Question:
Right now, our mockups / live demo use images to achieve this effect (including button text). This is less than desirable for all of the standard reasons. I can get everything working except that pesky outer border. I'd really like to not add markup to my document just to have that.
I've got my test code on jsfiddle, although it doesn't work as well there as it does on my local machine: <URL>
tldr: how to add inset border like that and keep rounded corners without extra markup.
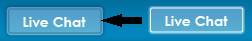
Answer: Use an inset box-shadow. If you're already using a box-shadow on your buttons, remember that you can stack box-shadows by using commas to separate each.
'''
button {
border: 1px solid #369;
box-shadow: inset 0 0 1px #fff, 1px 1px 2px #000;
}
'''
The above is just an example; replace the values with your own if necessary. If you want a bolder inset shadow, you can also stack two insets of the same value to achieve that.
Live example: <URL>